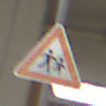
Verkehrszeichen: KinderLinks
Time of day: Midday
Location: Roofed (Urban)
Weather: Overcast
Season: NotSpecified
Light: Artificial